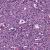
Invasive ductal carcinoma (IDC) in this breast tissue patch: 1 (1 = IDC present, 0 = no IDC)